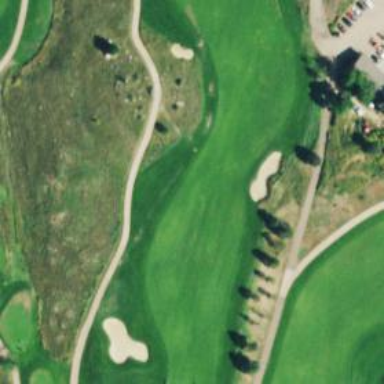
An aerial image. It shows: View of golf hole.